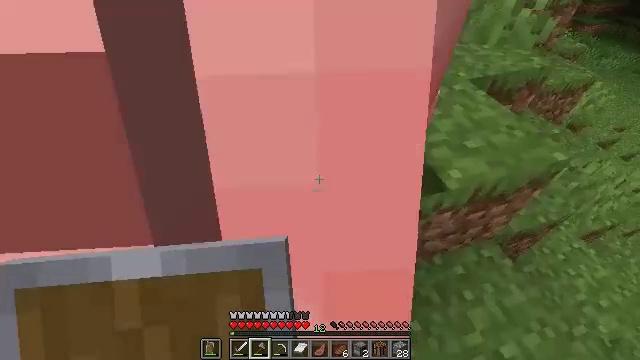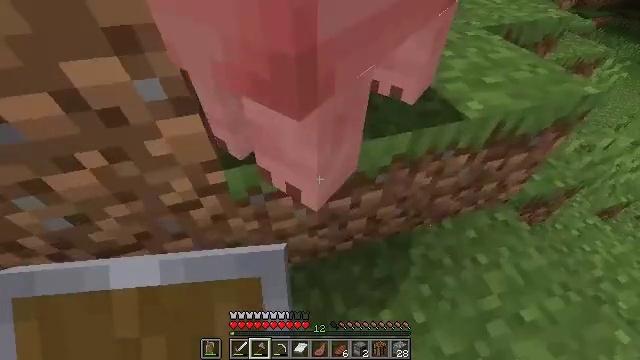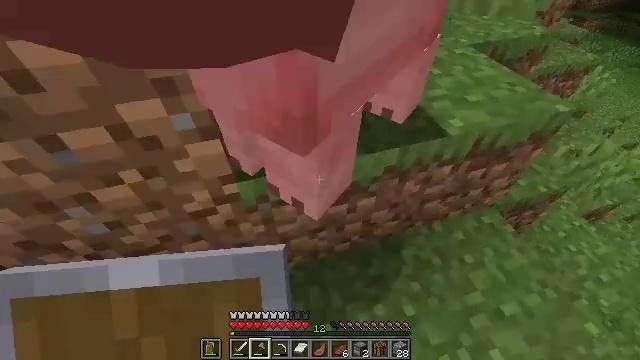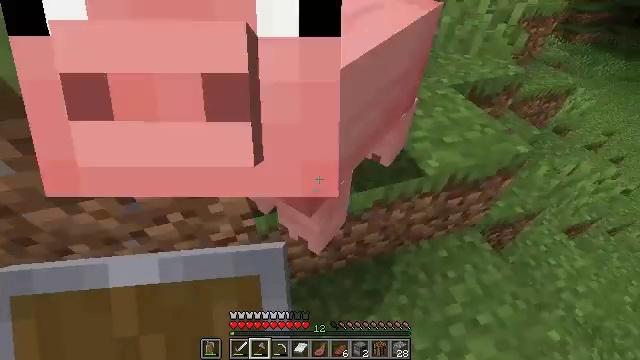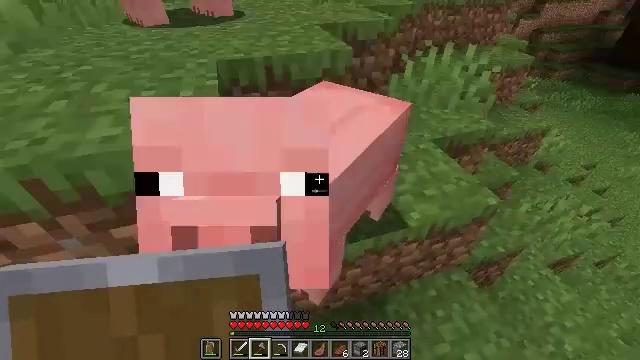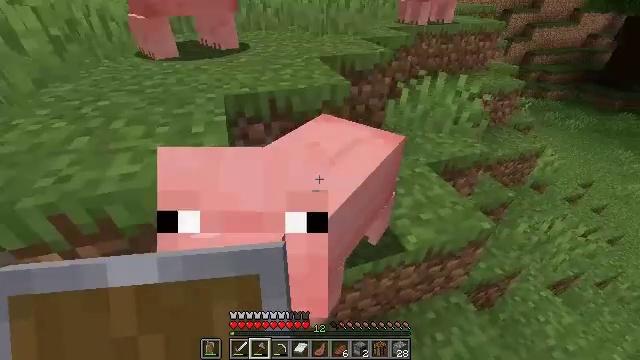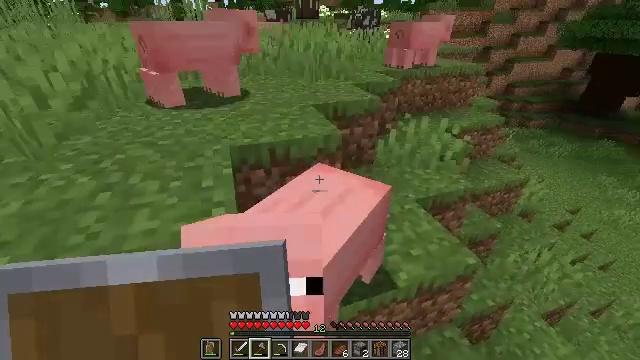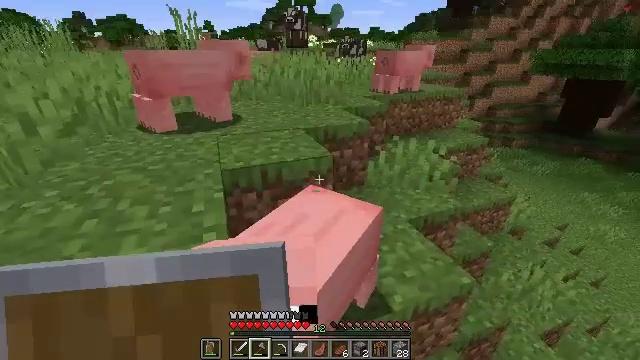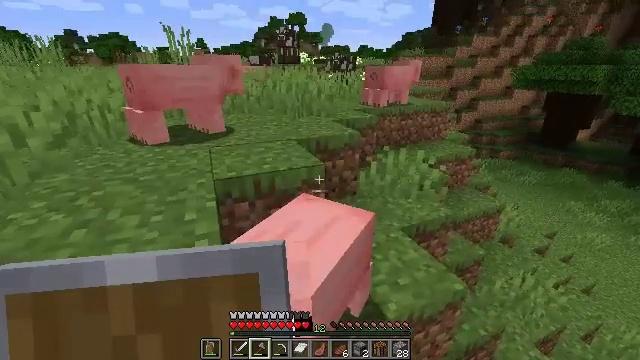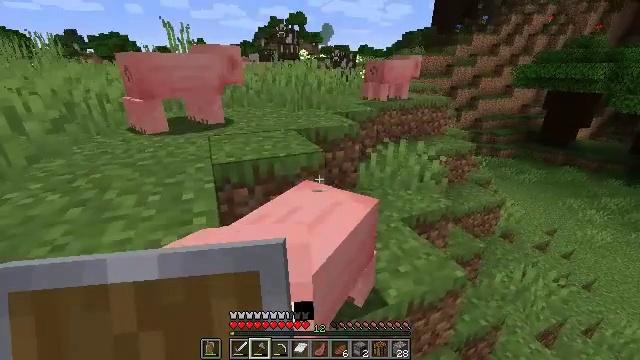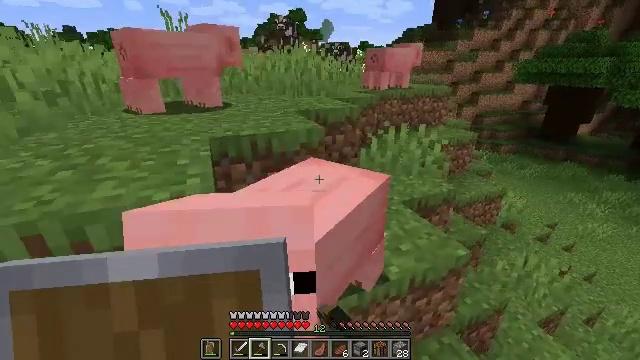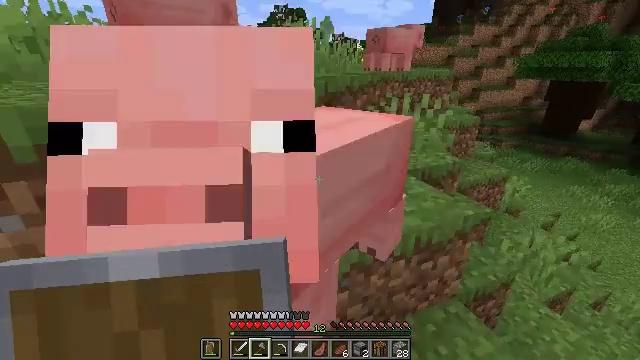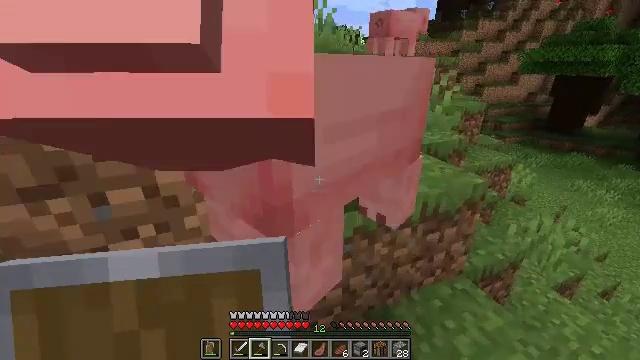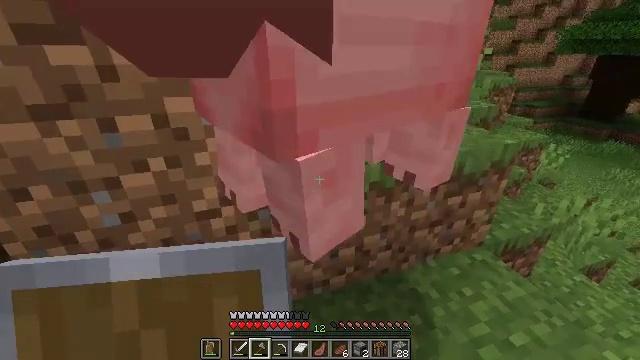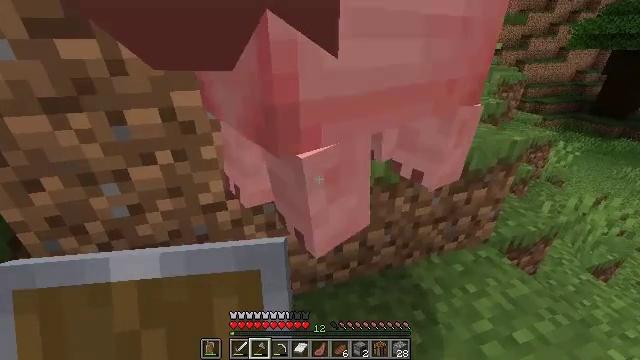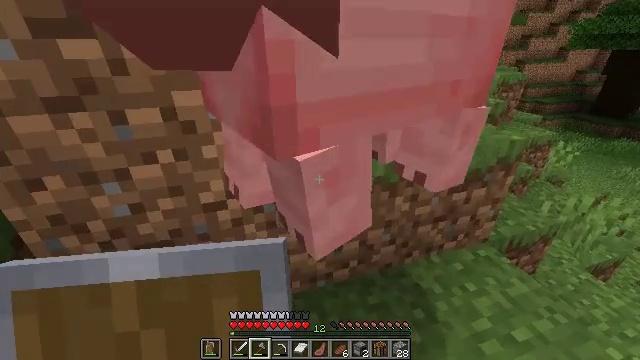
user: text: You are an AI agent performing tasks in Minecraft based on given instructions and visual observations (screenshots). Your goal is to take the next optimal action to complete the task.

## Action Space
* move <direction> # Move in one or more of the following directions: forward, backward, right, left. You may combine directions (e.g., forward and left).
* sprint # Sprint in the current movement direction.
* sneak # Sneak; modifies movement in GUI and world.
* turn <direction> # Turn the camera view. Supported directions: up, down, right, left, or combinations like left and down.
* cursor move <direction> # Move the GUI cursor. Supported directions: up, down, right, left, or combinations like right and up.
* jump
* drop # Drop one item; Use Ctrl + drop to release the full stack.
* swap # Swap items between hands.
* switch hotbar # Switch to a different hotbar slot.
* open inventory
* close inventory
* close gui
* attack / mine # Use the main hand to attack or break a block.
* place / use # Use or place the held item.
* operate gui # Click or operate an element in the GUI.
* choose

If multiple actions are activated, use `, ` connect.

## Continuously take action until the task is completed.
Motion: motion action
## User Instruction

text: Combat the pig.
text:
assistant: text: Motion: jump
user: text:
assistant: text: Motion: jump
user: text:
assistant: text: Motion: turn up
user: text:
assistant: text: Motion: turn up
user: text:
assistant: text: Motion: turn up
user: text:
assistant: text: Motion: turn right and up
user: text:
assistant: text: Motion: turn right and up
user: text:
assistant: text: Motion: turn right and up
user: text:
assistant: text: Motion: attack / mine
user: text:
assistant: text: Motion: attack / mine
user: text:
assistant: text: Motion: attack / mine
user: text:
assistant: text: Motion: attack / mine
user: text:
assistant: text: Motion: turn left and down
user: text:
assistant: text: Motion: turn left
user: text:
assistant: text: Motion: no_op
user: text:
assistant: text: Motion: no_op
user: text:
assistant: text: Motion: no_op
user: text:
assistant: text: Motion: no_op
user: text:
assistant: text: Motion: no_op
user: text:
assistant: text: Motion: no_op
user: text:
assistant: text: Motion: turn right
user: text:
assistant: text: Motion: turn right, attack / mine
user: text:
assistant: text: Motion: attack / mine
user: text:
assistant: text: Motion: attack / mine
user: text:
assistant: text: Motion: no_op
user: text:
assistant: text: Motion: no_op
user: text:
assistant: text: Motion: no_op
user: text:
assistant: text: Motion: no_op
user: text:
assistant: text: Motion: no_op
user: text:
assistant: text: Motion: no_op